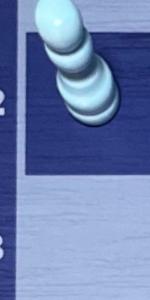
Label: Empty